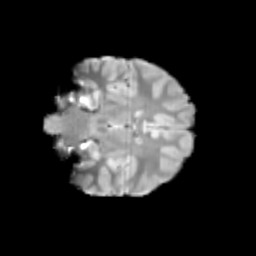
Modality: T2w
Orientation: coronal
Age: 10
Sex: female
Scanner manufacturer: siemens
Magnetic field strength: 3 T
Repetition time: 3.8 s
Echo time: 0.07 s